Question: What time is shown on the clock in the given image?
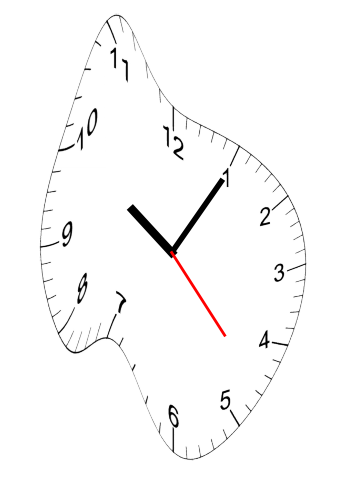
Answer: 10:05:23